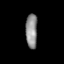
Tissue: prostate
Cell type: Endothelial cells
Senescence score: 0.3612
Nuclear area (px): 394
Mean DAPI intensity: 141.939